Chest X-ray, AP view. Patient: 33 years old, sex M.
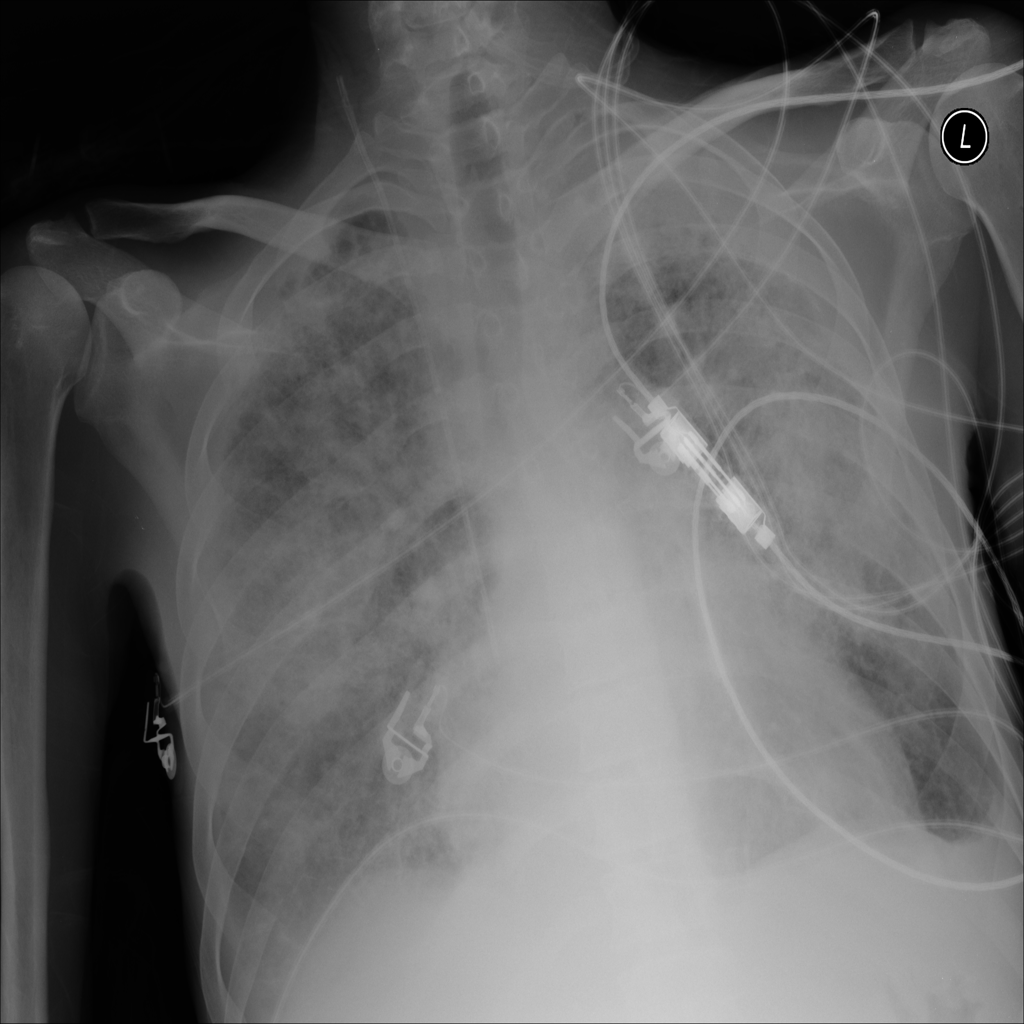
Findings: Infiltration